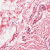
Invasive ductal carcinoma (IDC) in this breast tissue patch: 0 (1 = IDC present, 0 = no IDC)